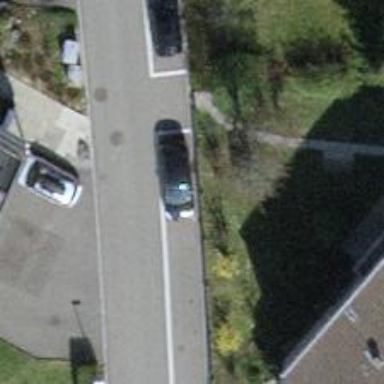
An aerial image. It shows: Asphalt road in residential area.